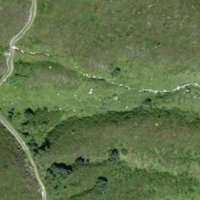
EUNIS habitat code: 23
Species observed at this site:
Populus tremula
Campanula barbata